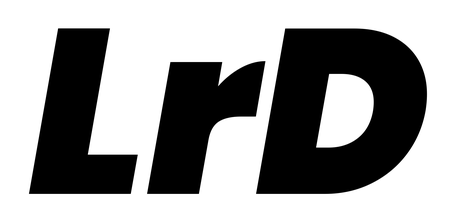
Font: Poppins-BlackItalic